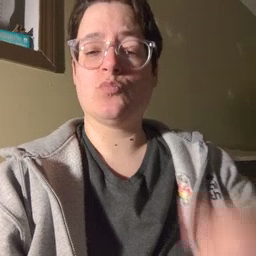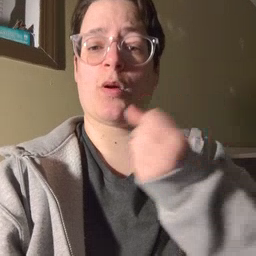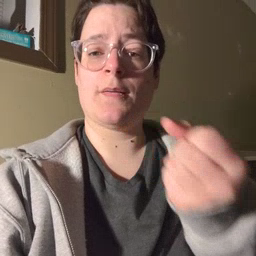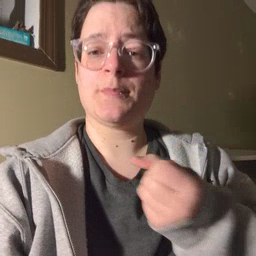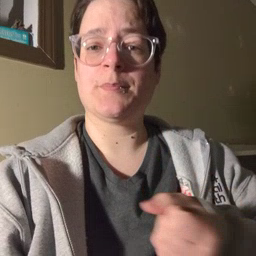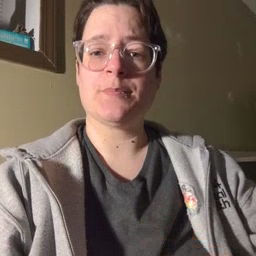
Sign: drawer